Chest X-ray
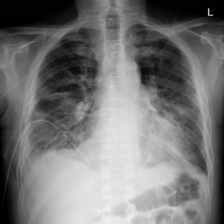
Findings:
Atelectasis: negative
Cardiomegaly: negative
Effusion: positive
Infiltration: positive
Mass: negative
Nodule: negative
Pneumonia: negative
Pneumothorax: negative
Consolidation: negative
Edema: negative
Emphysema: negative
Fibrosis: negative
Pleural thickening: negative
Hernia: negative